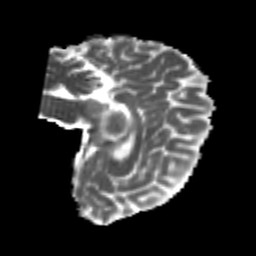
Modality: MD
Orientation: sagittal
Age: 22
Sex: female
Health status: healthy
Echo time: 0.074 s